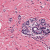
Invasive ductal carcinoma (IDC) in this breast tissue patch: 0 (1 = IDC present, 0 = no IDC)